六年级 · 算术
计算下面各题。(能简算的要简算)(12 分)
$\frac{6}{7} \times25.
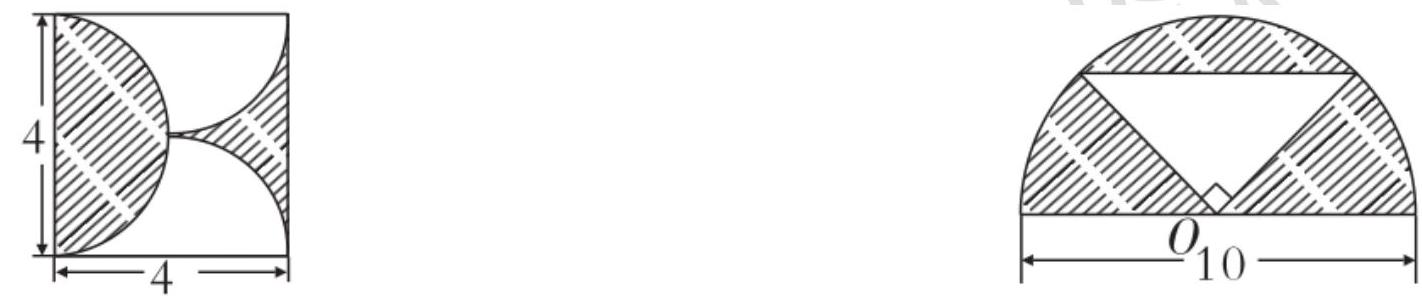
答案: 原式 $=\frac{6}{7} 	imes(1.2+5.8)=\frac{6}{7} 	imes 7=6$原式 $=\frac{3}{4} 	imes 12+\frac{1}{3} 	imes 12=9+4=13$原式 $=\frac{12}{7}-\frac{5}{7}-\frac{1}{2}=1-\frac{1}{2}=\frac{1}{2}$原式 $=8.6-\frac{5}{6} 	imes \frac{12}{5} 	imes \frac{3}{5}=8.6-2 	imes \frac{3}{5}=8.6-1.2=7.4$